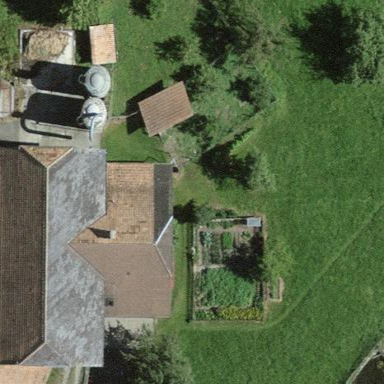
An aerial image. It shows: Farm building.